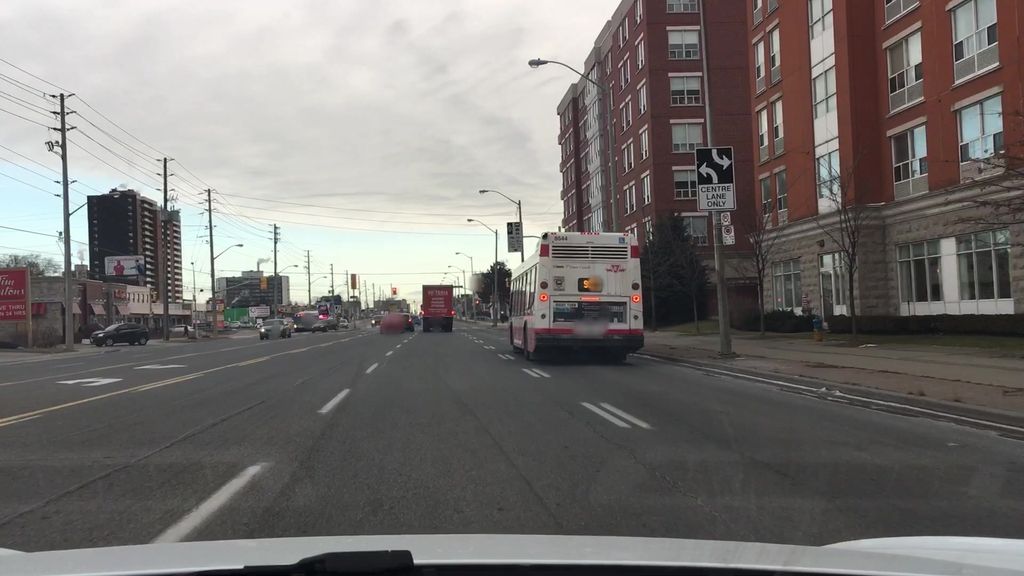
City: toronto